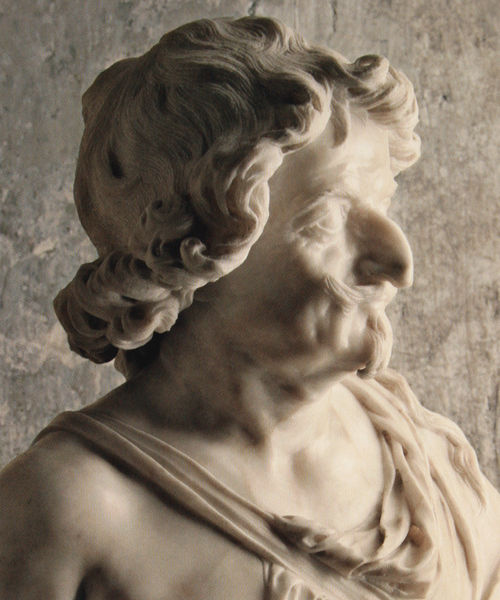
Titel: Porträt des Zwergen im Dienst des Herzogs von Créquy (Detail)
Künstler: François Duquesnoy
Standort: Rom
Institution: Galleria Nazionale d'Arte Antica (Palazzo Barberini)
Schlagwörter: haut, kopf, körper, mann, nackt, schatten, umhang, weiß, ausschnitt, brust, frisur, grau, haar, kleid, licht, marmor, nase, profil, stirn, blick, tuch, rock, alt, bart, schnurrbart, wand, arm, augen, barock, falten, kleidung, stein, bildnis, hals, portrait, porträt, auge, figur, gewand, haare, mantel, stoff, klassizismus, brustbild, kinn, lippen, locken, schulter, schultern, skulptur, statue, wellen, italien, mauer, white, schnäuzer, face, gray, hair, nose, old, robe, wall, detail, riemen, büste, looking, plastik, poliert, dreiviertelansicht, wange, kinnbart, oberkörper, schnauzbart, ziegenbart, unscharf, foto, fotografie, photographie, haken, alter, blind, künstler, hakennase, hässlich, spitzbart, rom, photo, römer, leib, farbfoto, greek, man, roman, stone, toga, head, heiliger, eyes, male, bust, tunika, brow, chin, fabric, mouth, wrinkles, grieche, beard, myth, old man, aufnahme, curls, cement, curl, plaster, sculpture, drape, marble, person, human, ancient, clothes, neck, shoulder, history, skultptur, art, eye, god, warrior, long, cheek, bernini, beak, mramor, carving, clothing, strap, schnurrbrat, forehead, aphrodite, lachfalten, eyebrow, photograph, aufname, mustache, hiliger, philosopher, freie schulter, akulptur, einbahnstrasse, adlernase, quellinus, schultergurt, detailed, right, l, ziegebart, kein schmuck, steinplastik, curly hair, curly, staatsmann¨, big nose, hook, armpit, granite, eyelid, michealangelo, looking off, mable, chisled, bage, welled, barrack, angesehen